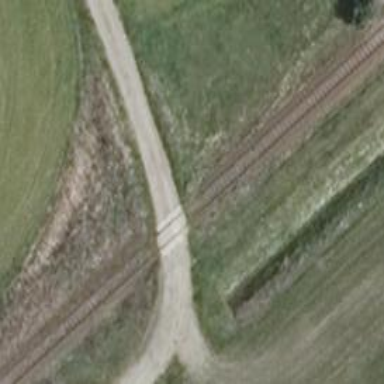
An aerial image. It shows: Railway level crossing.